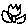
Label: flower